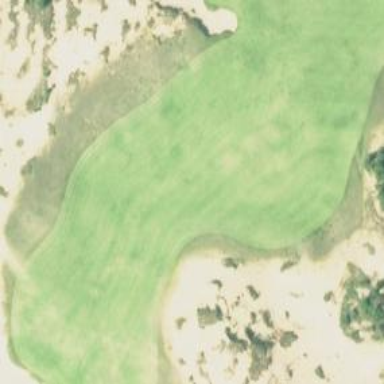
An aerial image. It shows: Golf hole.